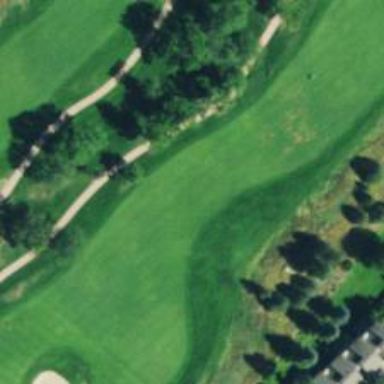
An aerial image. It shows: Golf hole.